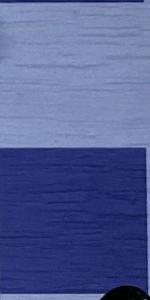
Label: Empty